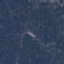
Land use / land cover class: Forest